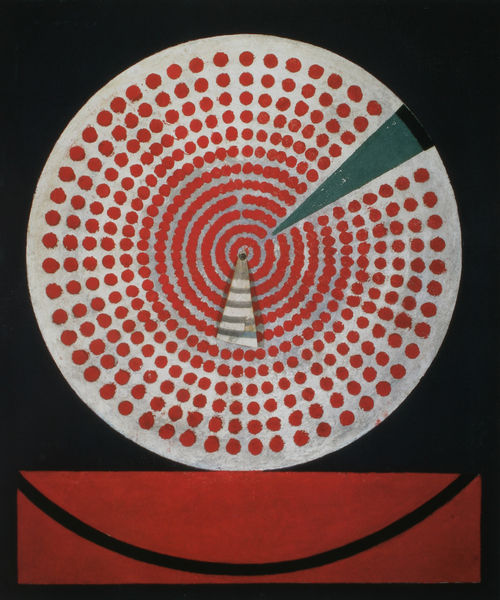
Titel: Werk
Künstler: Jirô Yoshihara
Standort: Tokyo
Institution: Itabashiku-Kunstmuseum
Schlagwörter: blau, gemälde, weiß, dreieck, grün, komposition, ausschnitt, grau, mitte, orange, schwarz, rot, malerei, rahmen, sockel, bild, spitzen, schwarzer hintergrund, kreis, rund, hellblau, bogen, abstrakt, modern, linien, material, rad, symmetrie, streifen, japanisch, striche, collage, punkte, segment, eng, rechteck, strahlen, linie, acryl, scheibe, strich, punkt, kreise, tupfen, reihe, tupfer, glasscheibe, halbkreis, stück, kontraste, geometrisch, eiss, zentrum, mittelpunkt, wei?, dreiecke, objekt, pfeil, spiralen, spirale, geometrie, konzentrisch, berührung, konstrukt, pfeile, installation, anordnung, winkel, ordnung, zentriert, glass, schnitz, kreisrund, radius, schiebe, drehscheibe, bogeb, pnkte, rundw, kreisausschnitt, psychedelisch, schwarzer halbkreis, addition, scheibe#